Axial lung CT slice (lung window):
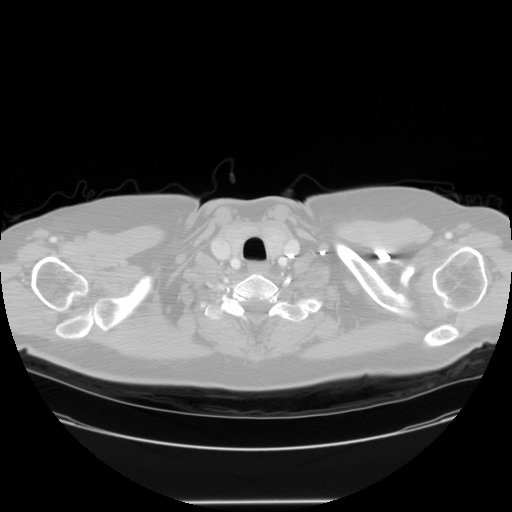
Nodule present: no